Interaction volume radius: 5 \u00c5
Interaction volume height: 30 \u00c5
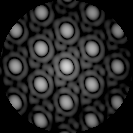
Disorder parameter: 0.009011